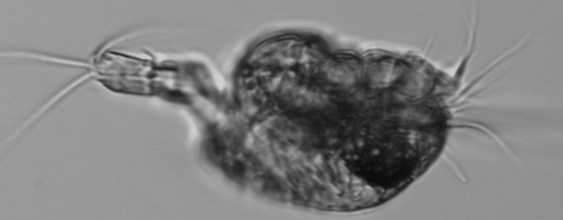
Label: zooplankton